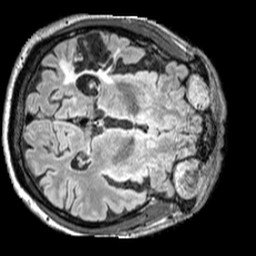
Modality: FLAIR
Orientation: axial
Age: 70
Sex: male
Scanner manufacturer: siemens
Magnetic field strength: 3 T
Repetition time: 5 s
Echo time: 0.387 s